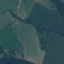
Label: Pasture